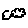
Label: cloud